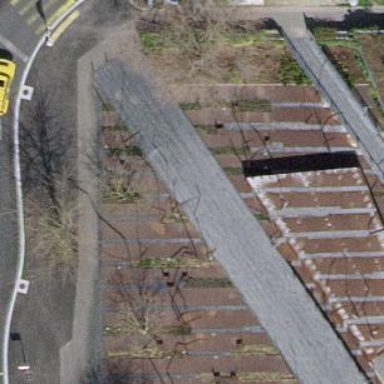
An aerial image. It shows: View of roof of building.